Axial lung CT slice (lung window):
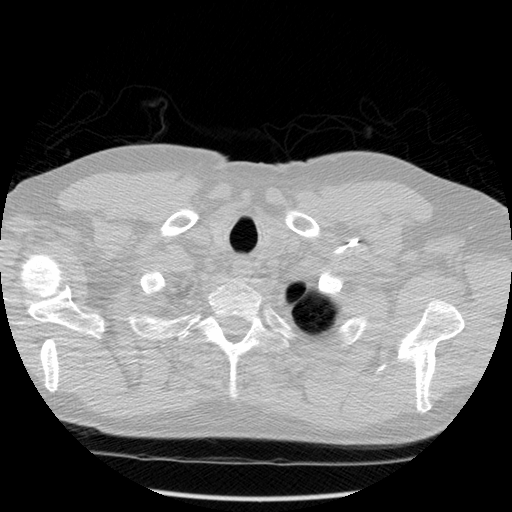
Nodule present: no